Aerial crown-view tile of a tropical tree (Barro Colorado Island, Panama), acquired 20241112:
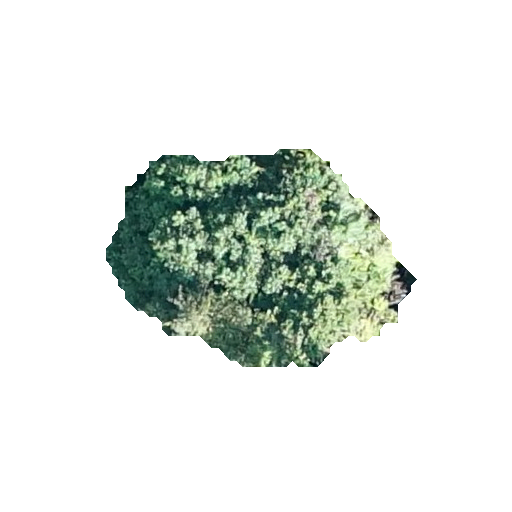
Species: Protium tenuifolium
GBIF accepted scientific name: Protium tenuifolium
Crown area: 74.43 m²